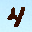
Label: 4